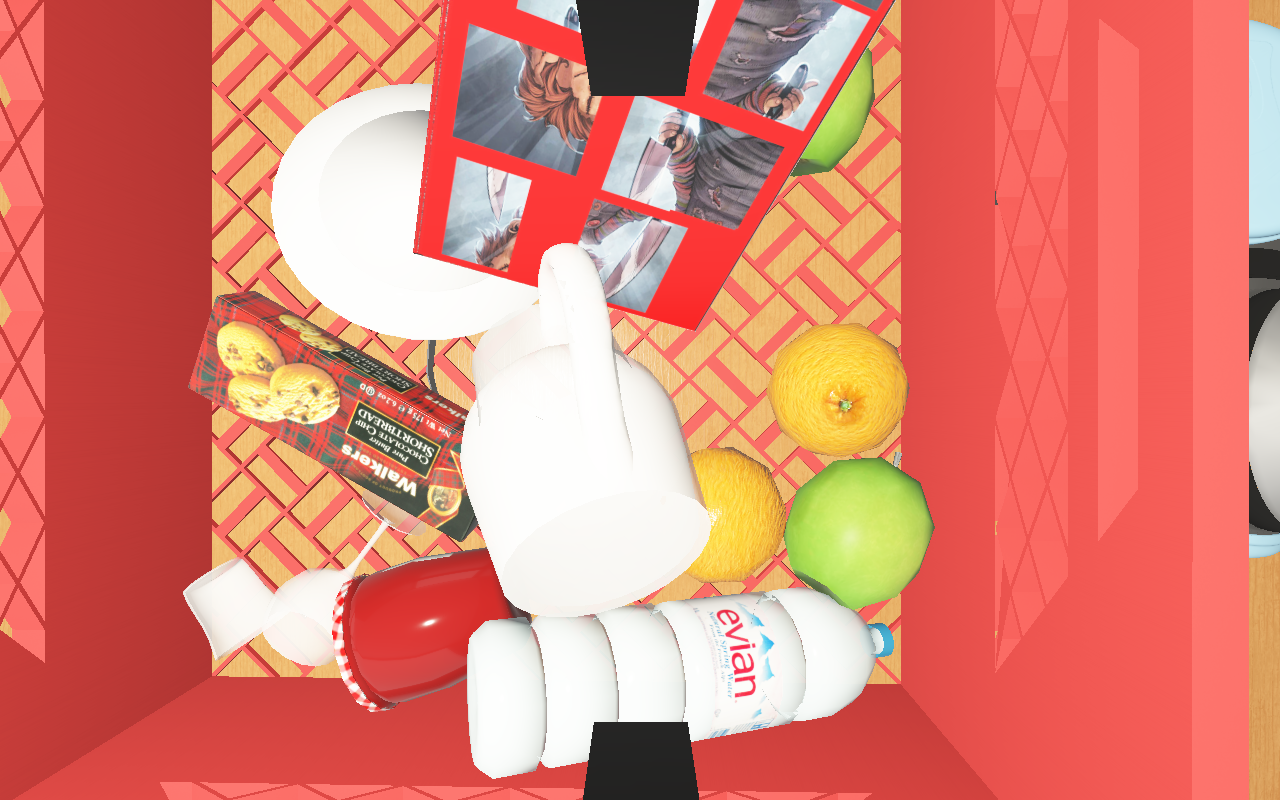
Objects in the scene:
water bottle
apple
apple
orange
plate
jam jar
cereal box
biscuit box